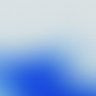
Metastatic tissue present: no